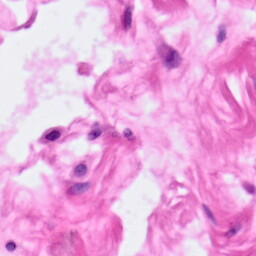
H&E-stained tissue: Pancreatic